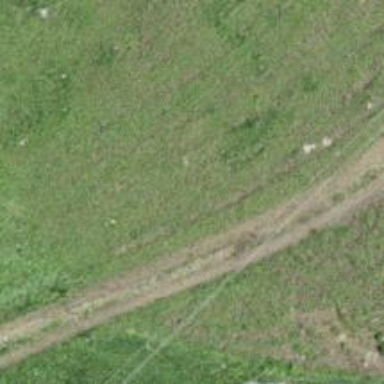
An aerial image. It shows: Grass track with grade3 surface.